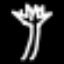
Label: palm tree